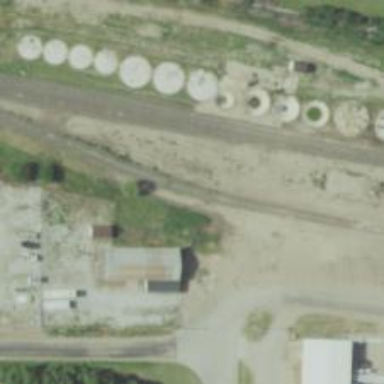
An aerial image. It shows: Railway siding for service.